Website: bh-photo
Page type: payment
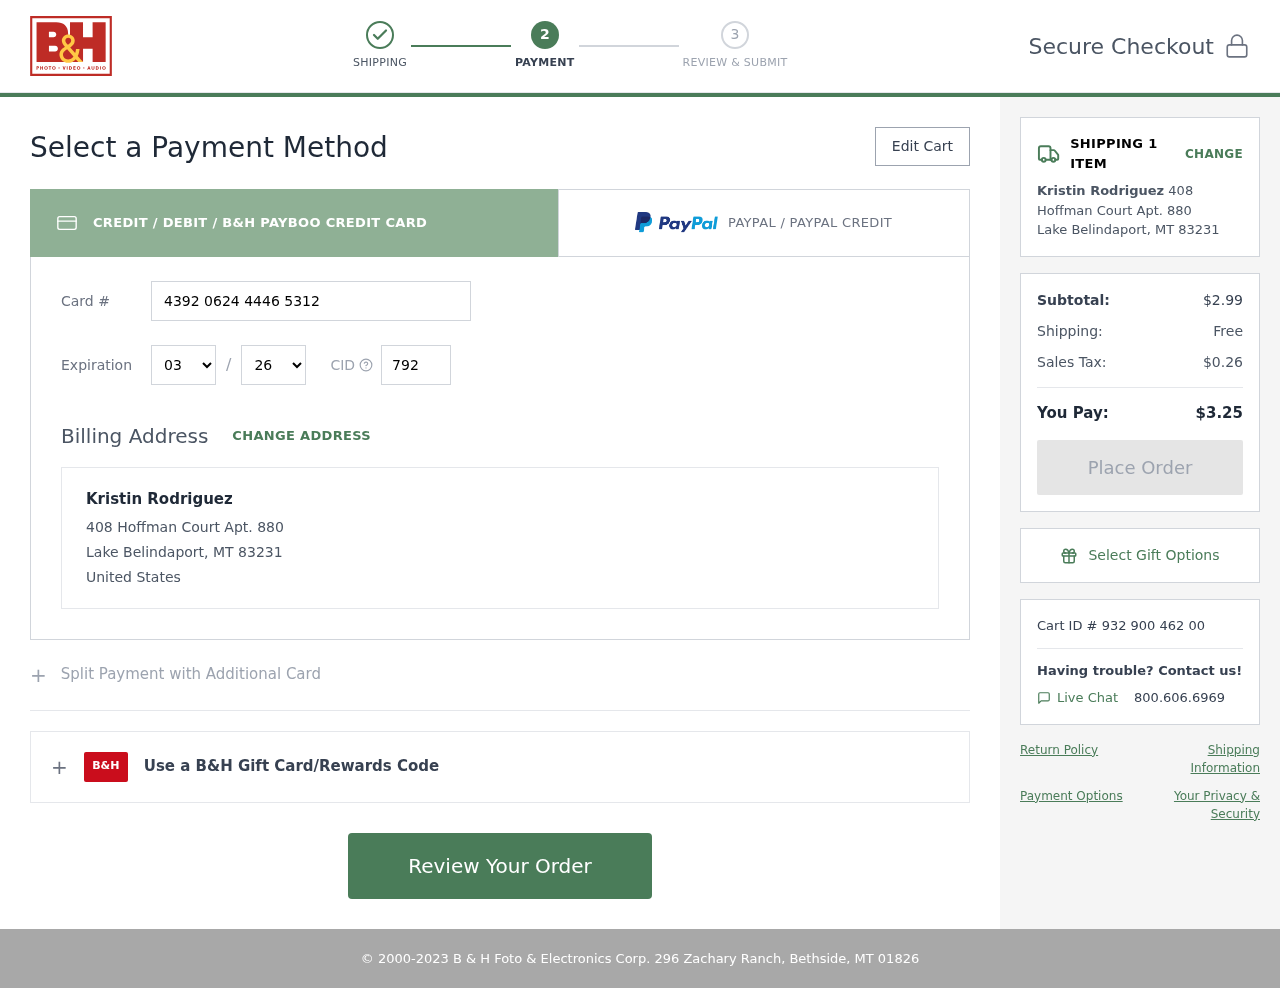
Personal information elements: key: PII_CARD_CVV
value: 792
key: PII_CARD_EXPIRY_MONTH
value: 03
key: PII_CARD_EXPIRY_YEAR
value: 26
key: PII_CARD_NUMBER
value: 4392 0624 4446 5312
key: PII_CITY_STATE_ZIP
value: Lake Belindaport, MT 83231
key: PII_COUNTRY
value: United States
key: PII_FULLNAME
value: Kristin Rodriguez
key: PII_STREET
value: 408 Hoffman Court Apt. 880
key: PII_FULLNAME2
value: Kristin Rodriguez
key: PII_CITY
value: Lake Belindaport
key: PII_STATE_ABBR
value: MT
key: PII_POSTCODE
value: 83231
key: PII_POSTCODE_FULL
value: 83231
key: PII_CITY_STATE
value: Lake Belindaport, MT
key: PII_POSTCODE_NUMERIC
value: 83231
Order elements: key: ORDER_NUM_ITEMS
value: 1
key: ORDER_SUBTOTAL
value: $2.99
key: ORDER_SHIPPING_COST
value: Free
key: ORDER_TAX
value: $0.26
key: ORDER_TOTAL
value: $3.25
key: ORDER_ID
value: Cart ID # 932 900 462 00